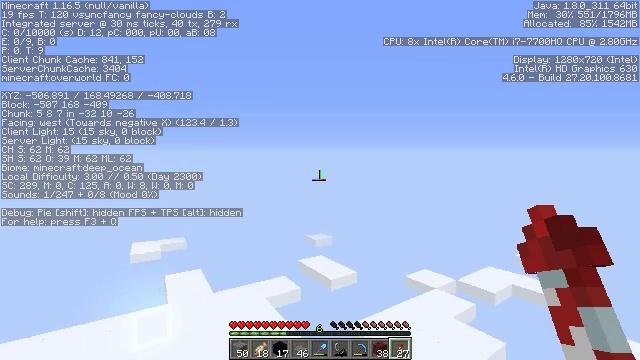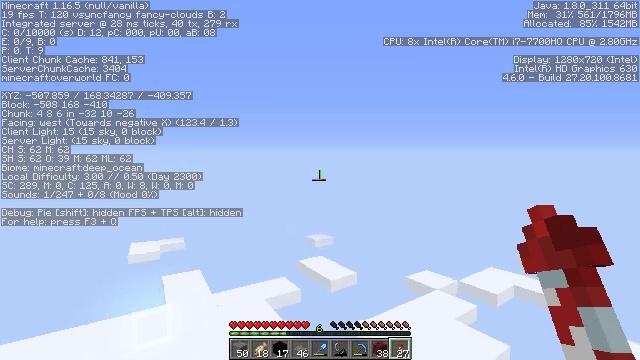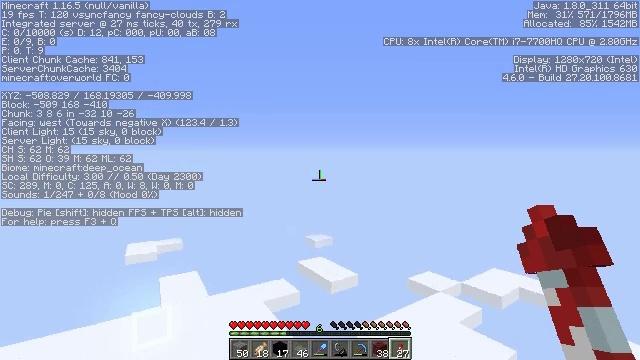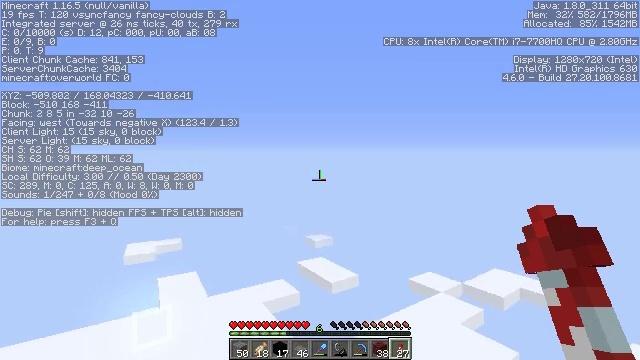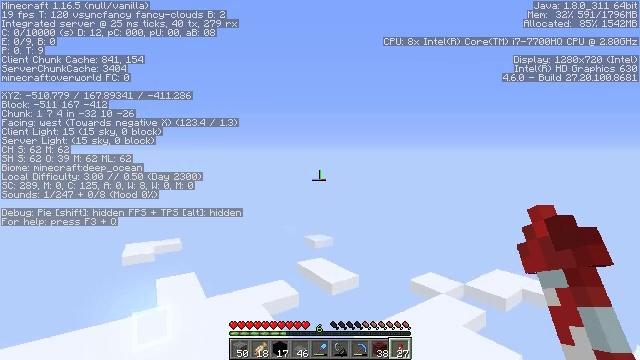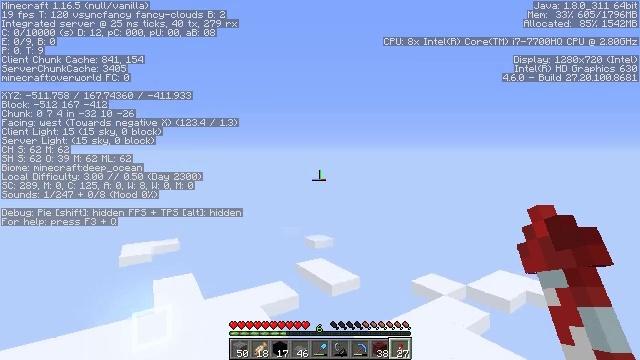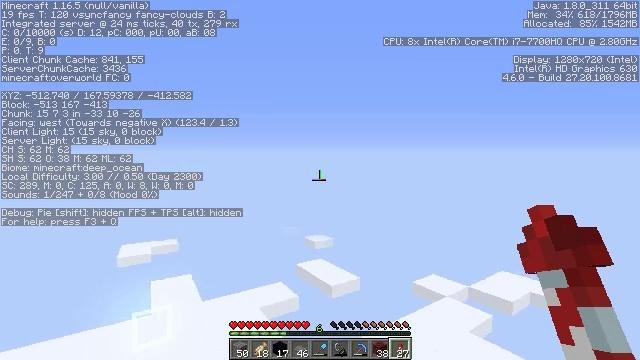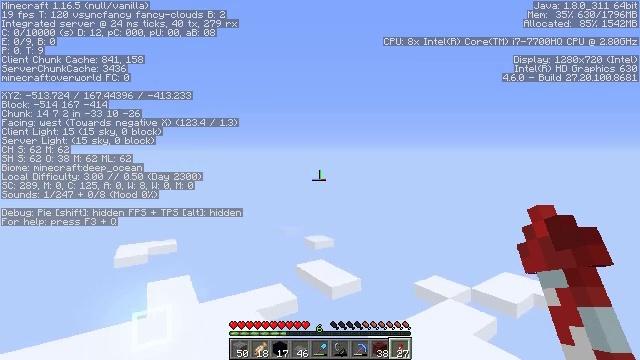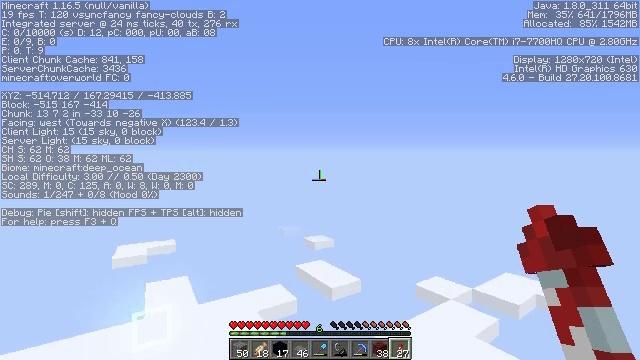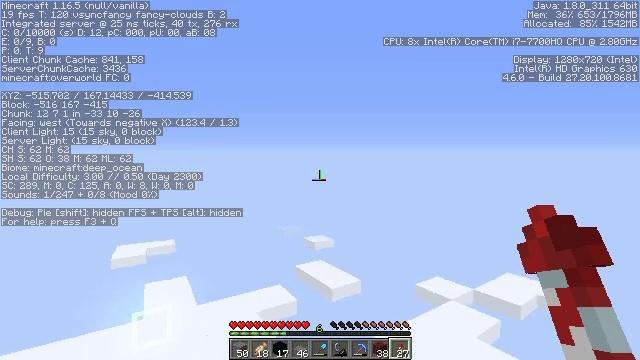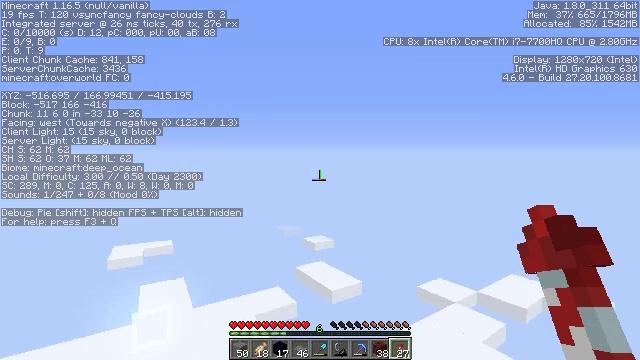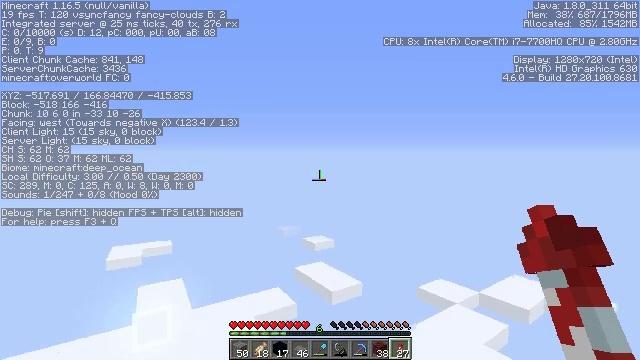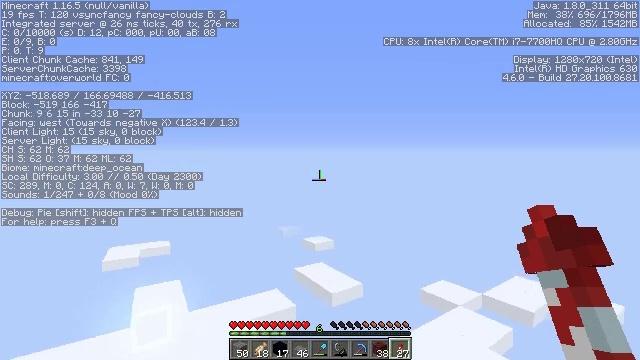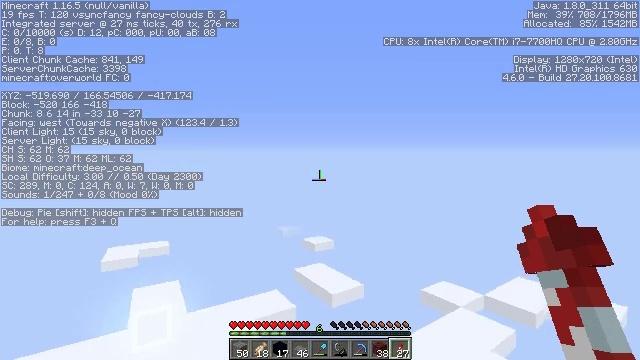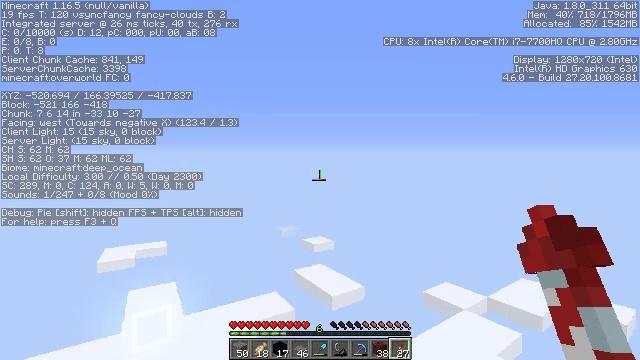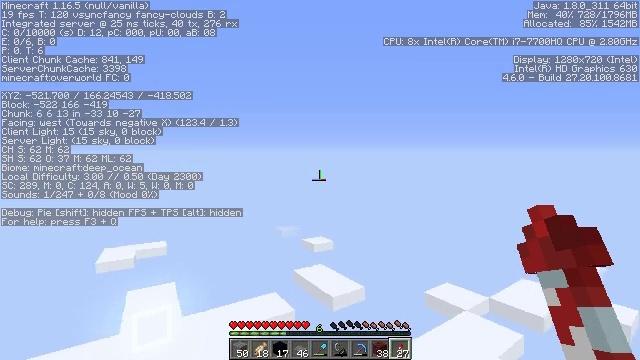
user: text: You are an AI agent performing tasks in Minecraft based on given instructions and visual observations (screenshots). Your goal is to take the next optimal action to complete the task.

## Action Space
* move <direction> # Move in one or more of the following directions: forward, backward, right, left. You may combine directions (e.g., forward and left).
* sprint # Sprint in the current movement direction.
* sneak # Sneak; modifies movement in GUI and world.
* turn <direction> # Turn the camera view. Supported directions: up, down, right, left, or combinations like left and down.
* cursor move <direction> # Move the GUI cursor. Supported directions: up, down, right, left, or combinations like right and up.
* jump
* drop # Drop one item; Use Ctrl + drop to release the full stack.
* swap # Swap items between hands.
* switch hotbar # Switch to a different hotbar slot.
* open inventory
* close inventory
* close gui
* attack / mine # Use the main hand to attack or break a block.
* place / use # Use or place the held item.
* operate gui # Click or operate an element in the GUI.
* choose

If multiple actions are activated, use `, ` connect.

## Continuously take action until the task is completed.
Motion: motion action
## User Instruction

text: Break the black concrete powder to collect it.
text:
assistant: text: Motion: no_op
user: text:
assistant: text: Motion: no_op
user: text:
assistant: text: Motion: no_op
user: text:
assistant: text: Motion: no_op
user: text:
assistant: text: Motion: no_op
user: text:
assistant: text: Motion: no_op
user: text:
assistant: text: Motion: no_op
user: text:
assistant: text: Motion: no_op
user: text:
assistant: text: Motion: no_op
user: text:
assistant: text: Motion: no_op
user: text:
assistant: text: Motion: no_op
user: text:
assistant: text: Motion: no_op
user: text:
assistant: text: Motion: no_op
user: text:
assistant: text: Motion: no_op
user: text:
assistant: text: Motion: no_op
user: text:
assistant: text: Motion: no_op
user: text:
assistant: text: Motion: no_op
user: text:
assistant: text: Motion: no_op
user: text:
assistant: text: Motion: no_op
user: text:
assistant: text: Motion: no_op
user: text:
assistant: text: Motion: no_op
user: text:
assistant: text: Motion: no_op
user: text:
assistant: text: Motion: no_op
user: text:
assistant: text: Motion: no_op
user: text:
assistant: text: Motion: no_op
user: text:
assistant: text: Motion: no_op
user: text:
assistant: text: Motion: no_op
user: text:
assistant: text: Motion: no_op
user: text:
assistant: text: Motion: no_op
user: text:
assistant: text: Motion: no_op